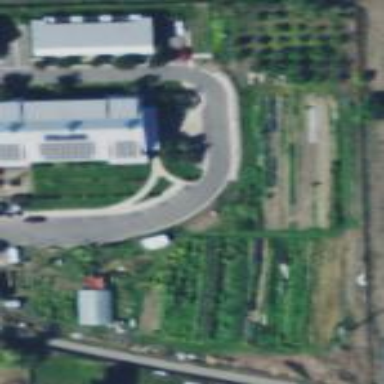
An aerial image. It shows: Allotments area.